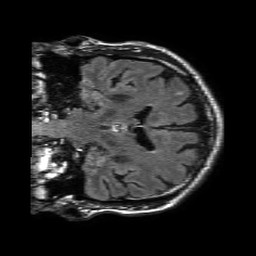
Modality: FLAIR
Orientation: coronal
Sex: male
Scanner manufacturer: philips
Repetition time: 11 s
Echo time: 0.125 s